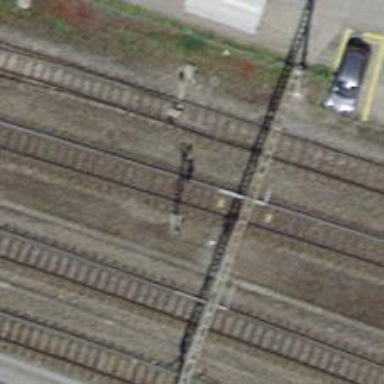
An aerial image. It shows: Railway signal.